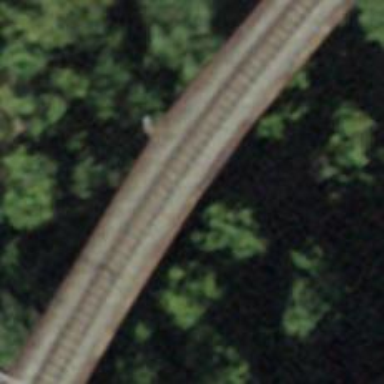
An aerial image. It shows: Narrow-gauge railway viaduct with single track. The viaduct spans seven bridges and is electrified with contact line.